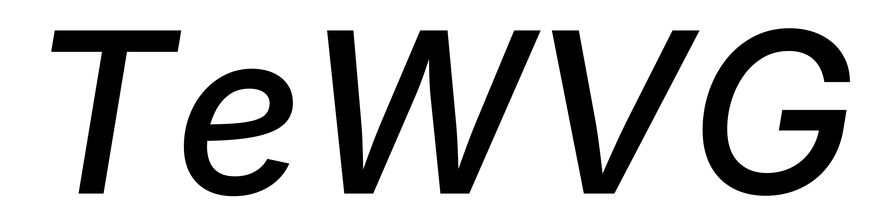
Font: Inter-Italic_Medium_Italic